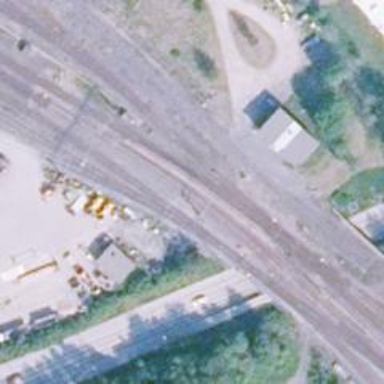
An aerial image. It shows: Railway yard with electrified contact lines.